Question: I need to know how can I specify some variable parameters to my background color??
I'm trying to use JavaScript and i want to make this shape :

I know the parameters,
My approach was to take the initial division, append a child division to it with smaller size and different background color..
However, for this to work i needed to use this : 'box[i].style.backgroundColor = "rgb(255-10*i, 255-10*i, 255-10*i)"'
Which didnt work, And i was told that the rgb only takes integers parameters, so i tried to do this:
'''
color = 255-10*i;
box[i].style.backgroundColor = "rgb(color,color,color)";
'''
which led to the same error.. Any idea how to proceed?
Note: 1- I'm using that code in a for loop to create say 20 nested division with different color and size
2- I'm obliged to do it using javascript with no manipulation with neither html nor css files...
3- I need it as fast as possible( Studying for the exam )
Any help is appreciated..
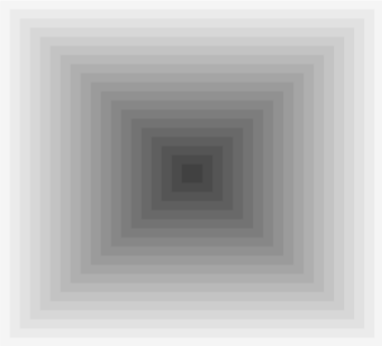
Answer: you need to concatenate the string with the value of color. right now you're just making a string with the word color inside it:
'''
color = 255-10*i;
box[i].style.backgroundColor = "rgb(" + color + "," + color + "," + color + ")";
'''